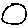
Label: circle